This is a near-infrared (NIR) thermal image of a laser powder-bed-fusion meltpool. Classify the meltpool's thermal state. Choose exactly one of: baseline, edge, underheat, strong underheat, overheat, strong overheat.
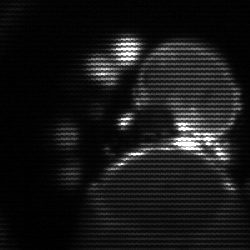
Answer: edge